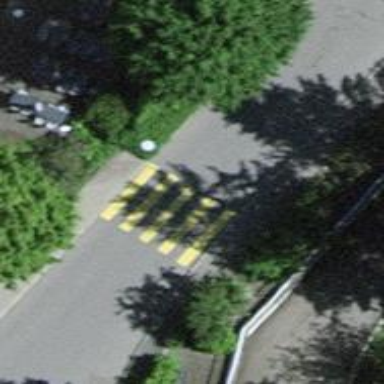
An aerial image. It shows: Zebra crossing on the road.